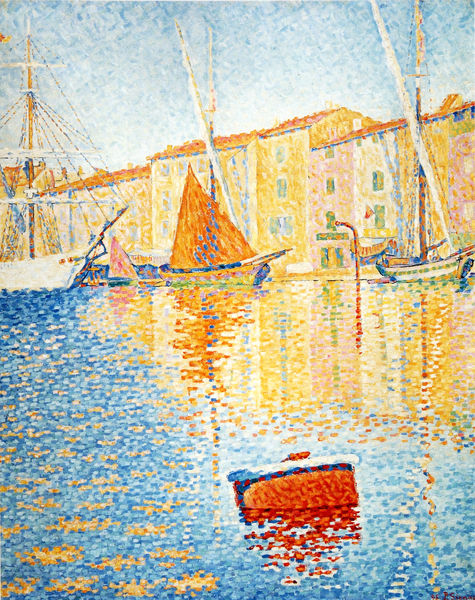
Titel: La Bouée rouge, Die rote Boje
Künstler: Paul Signac
Standort: Paris
Institution: Musée d'Orsay
Schlagwörter: blau, himmel, meer, wasser, wolken, fluss, gelb, grün, impressionismus, see, stadt, ufer, bunt, fenster, frankreich, hell, hut, orange, weiss, dach, gebäude, haus, rot, beige, bild, spiegel, bach, häuser, spiegelung, kanal, sonne, wasserspiegelung, front, rosa, boot, boote, küste, schiff, schiffe, segel, segelboot, segelschiffe, sommer, wellen, ansicht, divisionismus, fassaden, italien, süden, vedute, venedig, studie, mast, pointilismus, segelschiff, farben, modern, dächer, treiben, hafen, anleger, kai, masten, seile, tau, striche, glitzern, leuchten, lichtreflexe, segelboote, takelage, taue, punkte, pink, schild, gepunktet, seil, tupfen, matrose, seerosen, signac, fröhlich, anker, farbtupfer, sehel, tonne, pointillismus, postimpressionismus, neoimpressionismus, boje, pixel, schwimmer, häuserfront, canale grande, haafen, reffen, seeblumen, vendig, glb, treibend, pzarro, schiffen, orange#, boot koffer